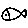
Label: fish